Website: macys
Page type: customer-info-address
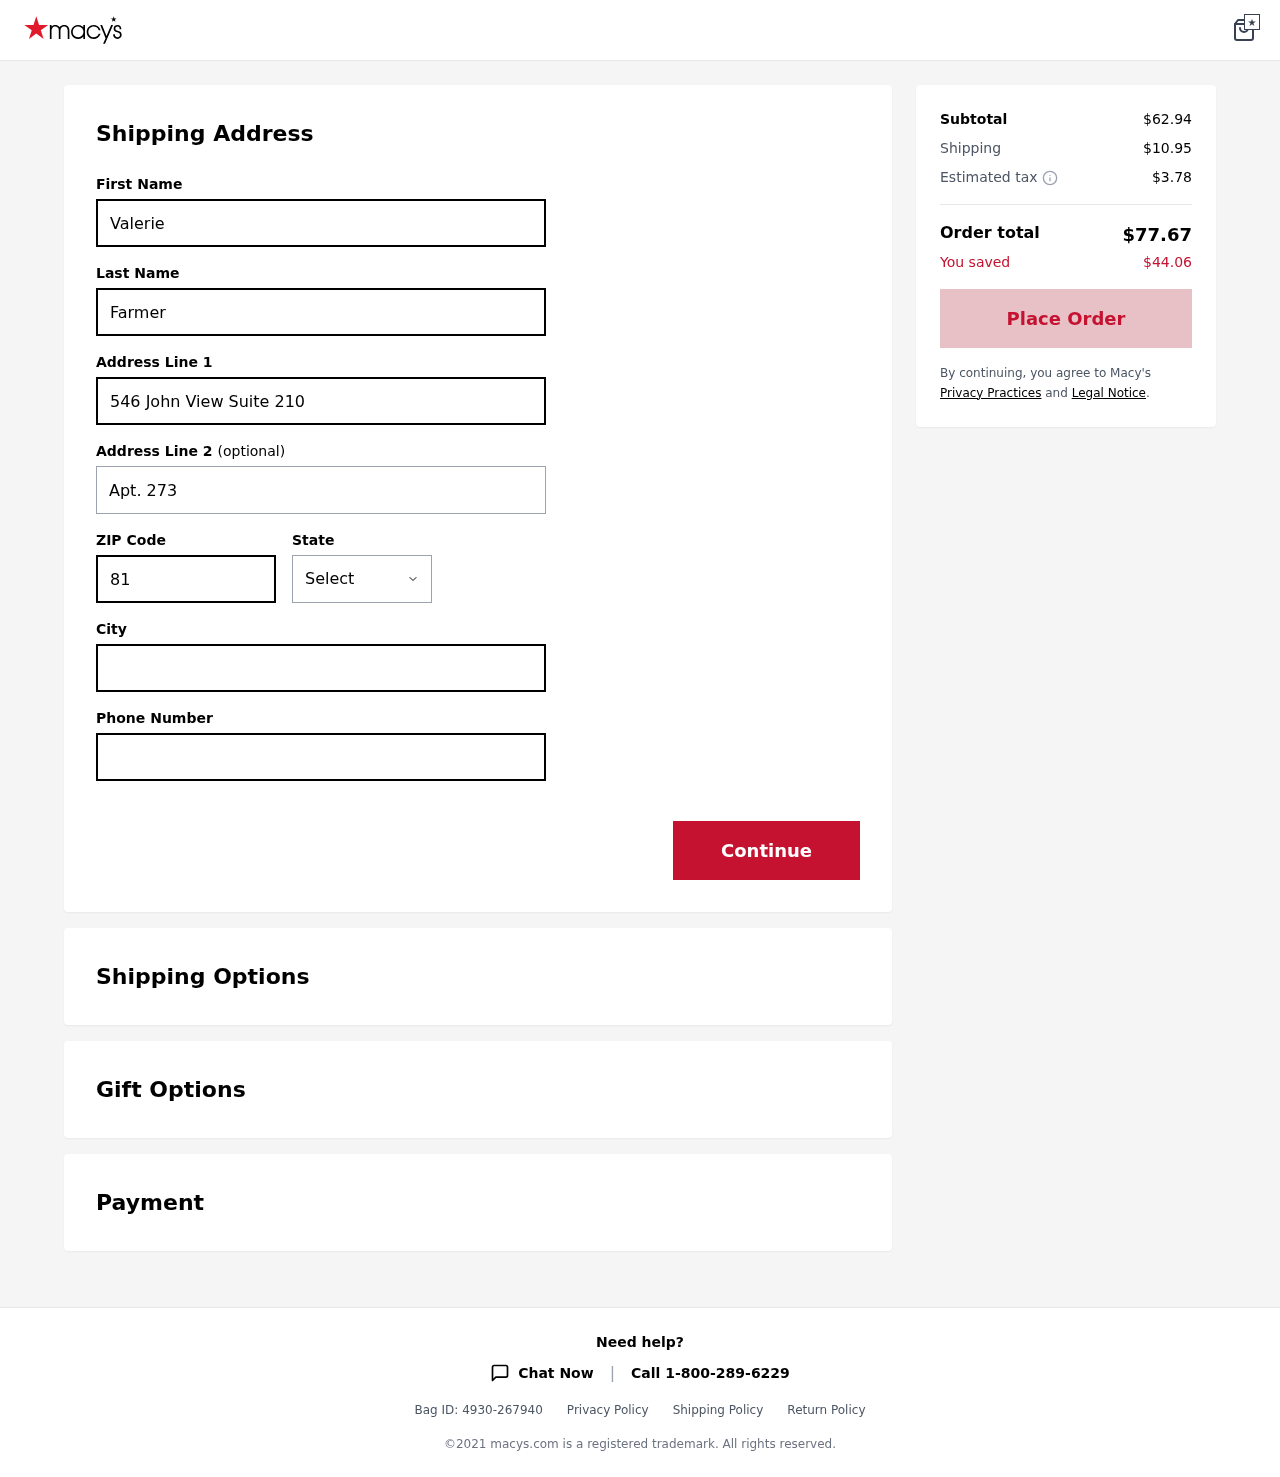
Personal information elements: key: PII_CITY
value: South Janetton
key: PII_FIRSTNAME
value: Valerie
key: PII_LASTNAME
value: Farmer
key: PII_PHONE
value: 6855421662
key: PII_POSTCODE
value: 81125
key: PII_STATE
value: MP
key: PII_STREET
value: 546 John View Suite 210
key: PII_STREET2
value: Apt. 273
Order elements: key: ORDER_SUBTOTAL
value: $62.94
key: ORDER_SHIPPING_COST
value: $10.95
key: ORDER_TAX
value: $3.78
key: ORDER_TOTAL
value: $77.67
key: ORDER_SAVINGS
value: $44.06